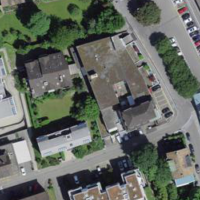
EUNIS habitat code: 54
Species observed at this site:
Trifolium repens